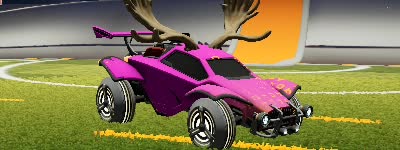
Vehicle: octane